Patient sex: M
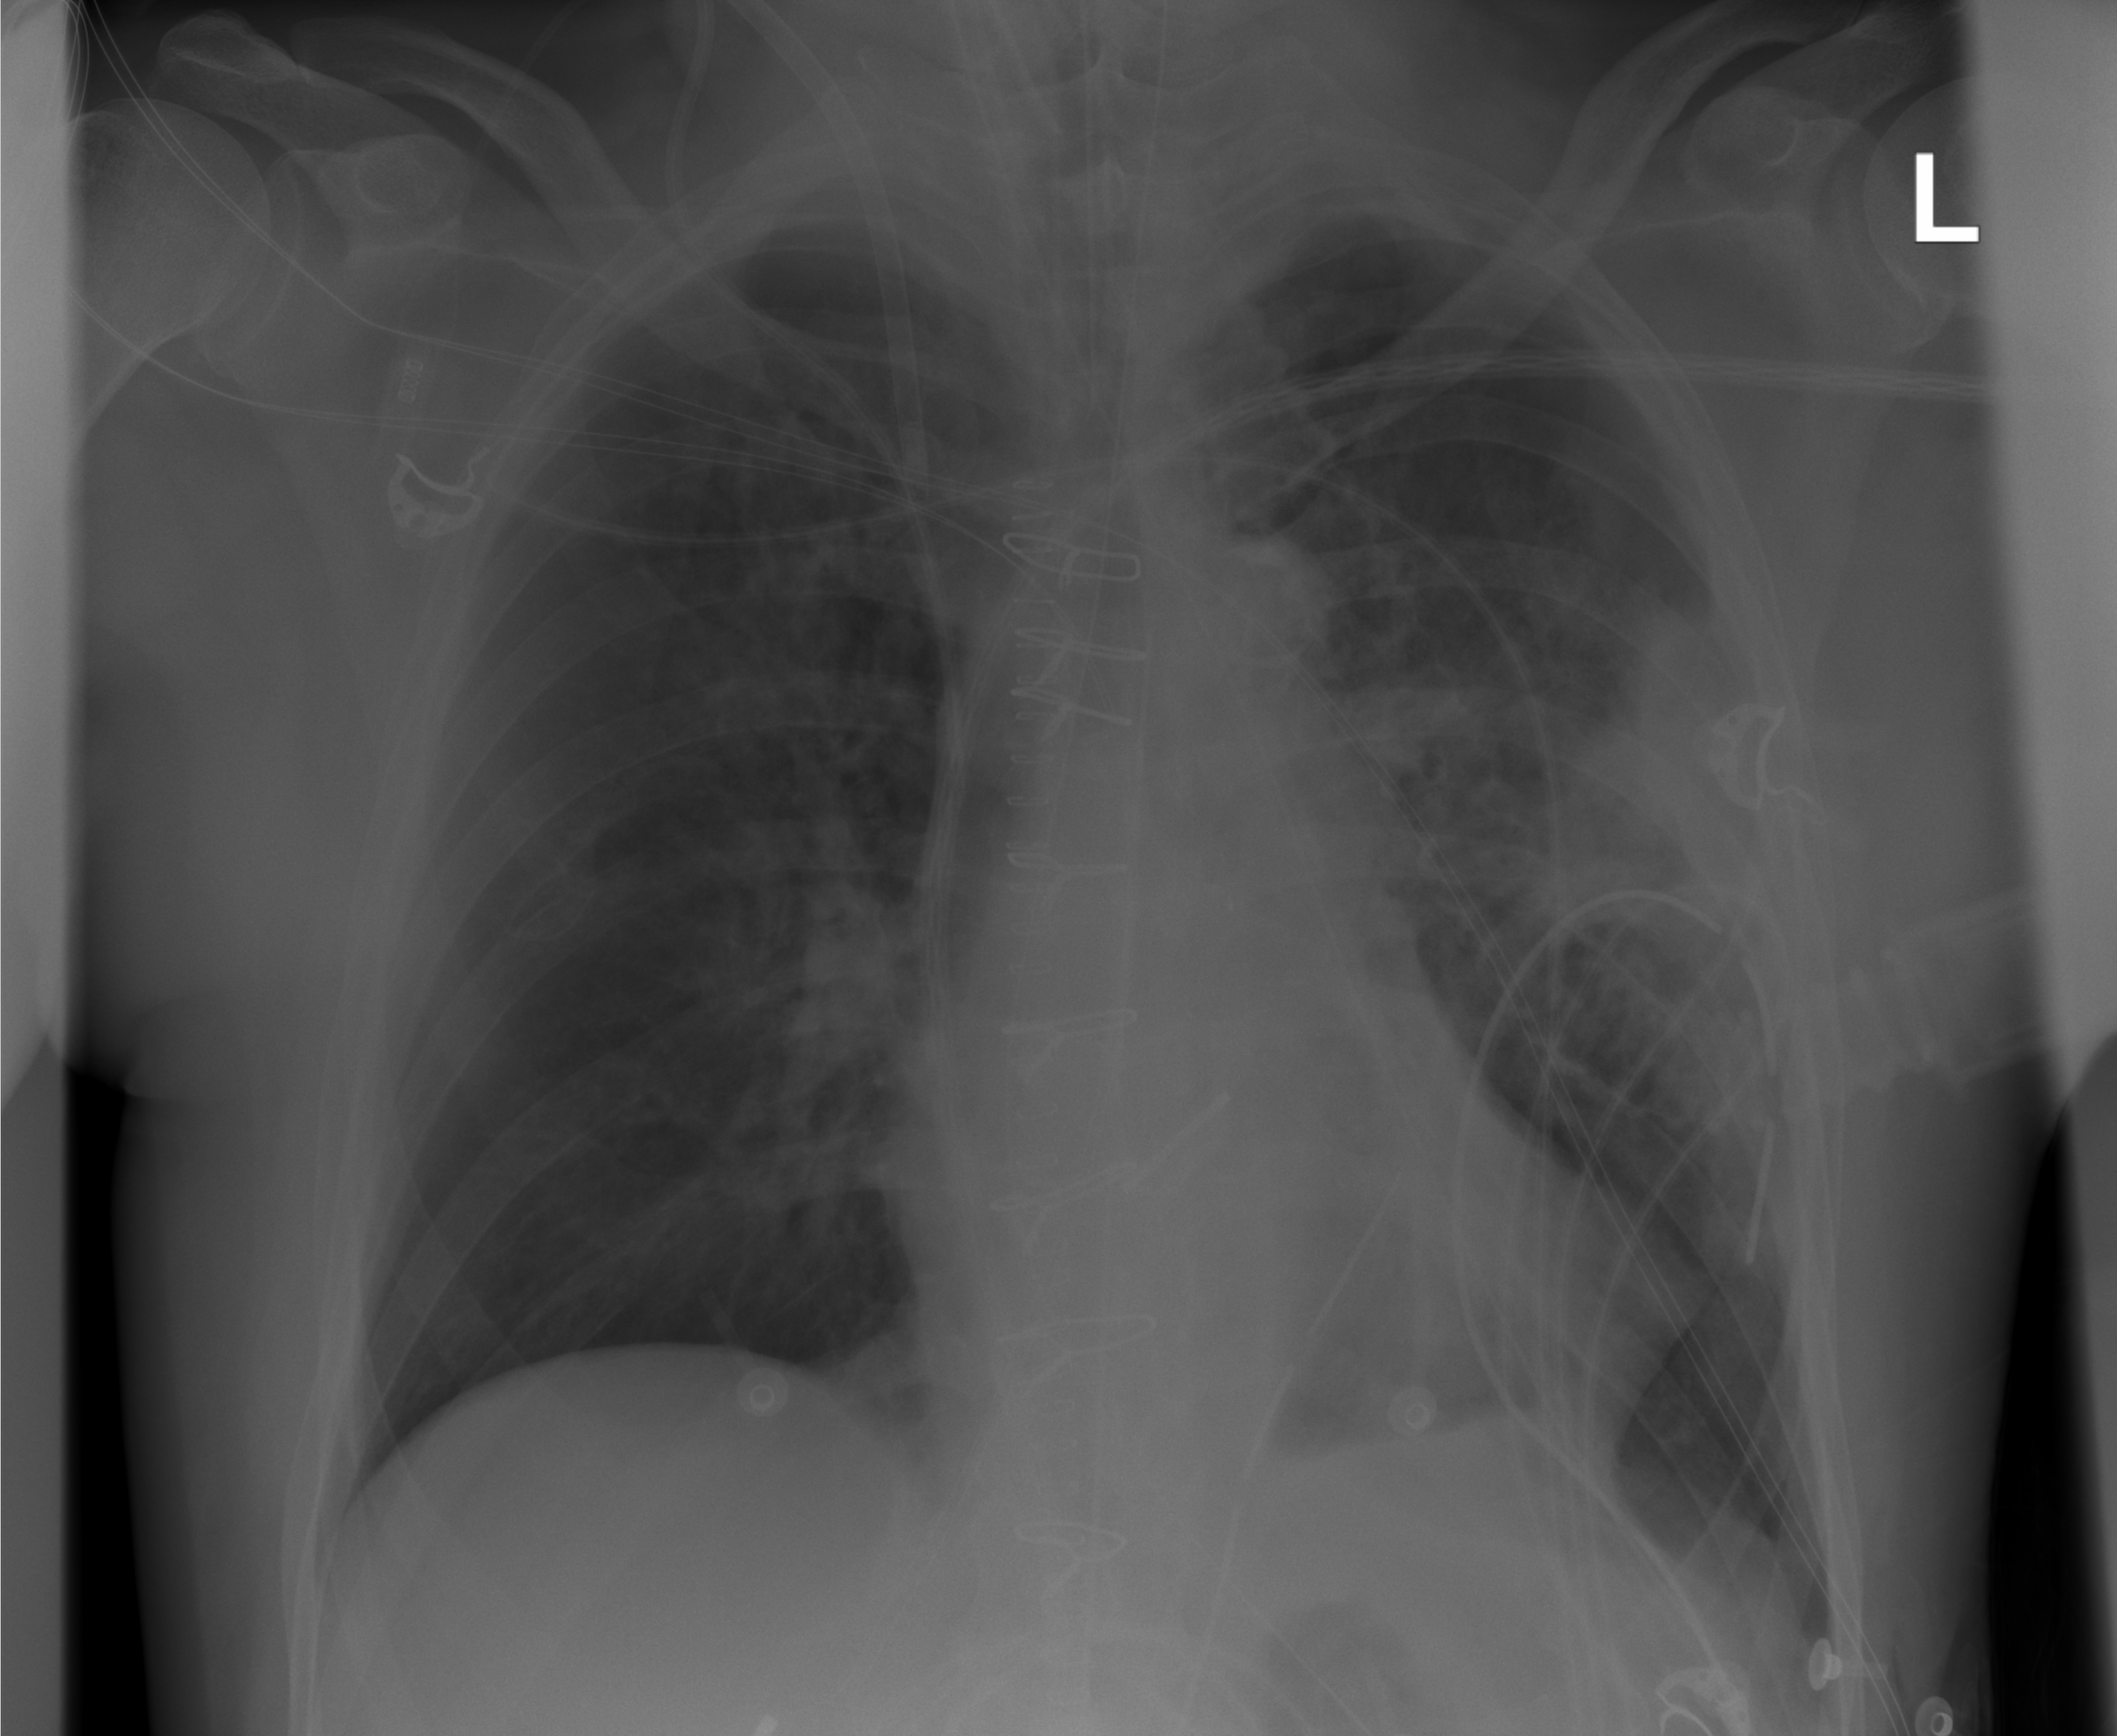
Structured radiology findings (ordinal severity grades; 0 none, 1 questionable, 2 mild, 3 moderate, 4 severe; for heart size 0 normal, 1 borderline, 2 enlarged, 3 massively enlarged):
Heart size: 0
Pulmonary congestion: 2
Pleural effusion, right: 0
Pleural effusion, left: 2
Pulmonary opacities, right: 2
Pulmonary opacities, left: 1
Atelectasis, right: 0
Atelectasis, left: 2